Question: I am drawing 'dotplot()' using 'lattice' or 'Dotplot()' using 'Hmisc'. When I use default parameters, I can plot error bars without small vertical endings
>
but I would like to get
>
I know I can get
>
when I use <URL>'. I was trying to play with 'par.settings' of 'plot.line', which works well for changing error bar line color, width, etc., but so far I've been unsuccessful in adding the vertical endings:
'''
require(Hmisc)
mean = c(1:5)
lo = mean-0.2
up = mean+0.2
d = data.frame (name = c("a","b","c","d","e"), mean, lo, up)
Dotplot(name ~ Cbind(mean,lo,up),data=d,ylab="",xlab="",col=1,cex=1,
par.settings = list(plot.line=list(col=1),
layout.heights=list(bottom.padding=20,top.padding=20)))
'''

Please, don't give me solutions that use ggplot2...
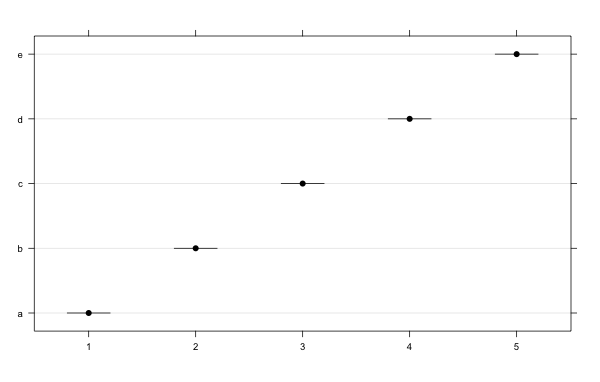
Answer: I've had this same need in the past, with 'barchart()' instead of with 'Dotplot()'.
My solution then was to create a customized panel function that: (1) first executes the original panel function ; and (2) then uses 'panel.arrows()' to add the error bar (using a two-headed arrow, in which the edges of the head form a 90 degree angle with the shaft).
Here's what that might look like with 'Dotplot()':
'''
# Create the customized panel function
mypanel.Dotplot <- function(x, y, ...) {
panel.Dotplot(x,y,...)
tips <- attr(x, "other")
panel.arrows(x0 = tips[,1], y0 = y,
x1 = tips[,2], y1 = y,
length = 0.15, unit = "native",
angle = 90, code = 3)
}
# Use almost the same call as before, replacing the default panel function
# with your customized function.
Dotplot(name ~ Cbind(mean,lo,up),data=d,ylab="",xlab="",col=1,cex=1,
panel = mypanel.Dotplot,
par.settings = list(plot.line=list(col=1),
layout.heights=list(bottom.padding=20,top.padding=20)))
'''